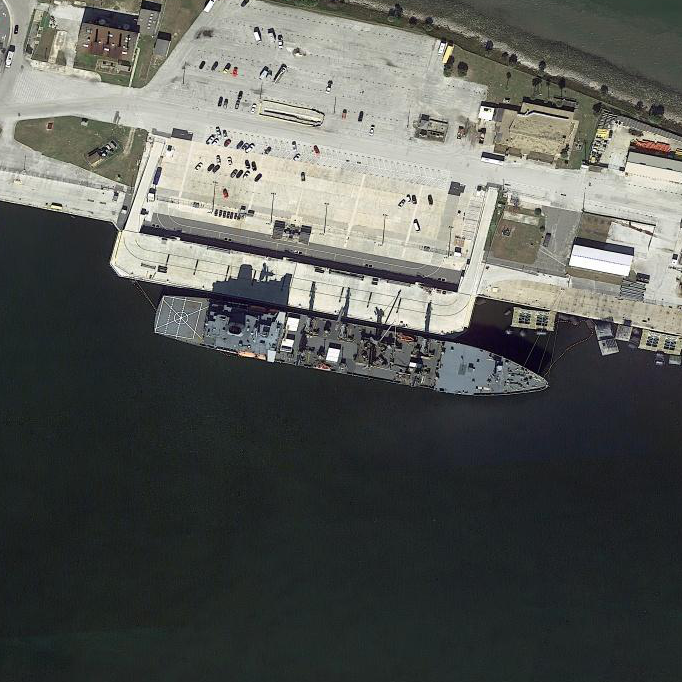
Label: Sacramento-class_support_ship